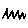
Label: zigzag